Question: I'm working with another team member in Xcode. We have our Xcode repository in bitbucket.
I cloned the repo from Bitbucket to my local machine. When I open the cloned Xcode project on my machine, all files appear correct except for the Storyboard. The storyboard file, doesn't open in Xcode, and it appears in red like so:

I checked the file directory on my machine and the storyboard is definitely in there, but it is not named 'Main.storyboard'.
So next in Xcode I went to 'File > Add Files to "Project"' to manually add the cloned Storyboard to the Xcode project. This cloned Storyboard file, 'Cloned.storyboard', opens in Xcode but with "No Scenes". This is not correct.
Any suggestions on what I'm doing wrong?
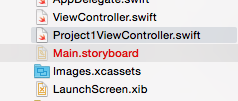
Answer: It automatically checks the boxes next to files to push, however, you need to verify the boxes are checked next to each file you are trying to commit/push.
cheers
Oyy
# Appleseed